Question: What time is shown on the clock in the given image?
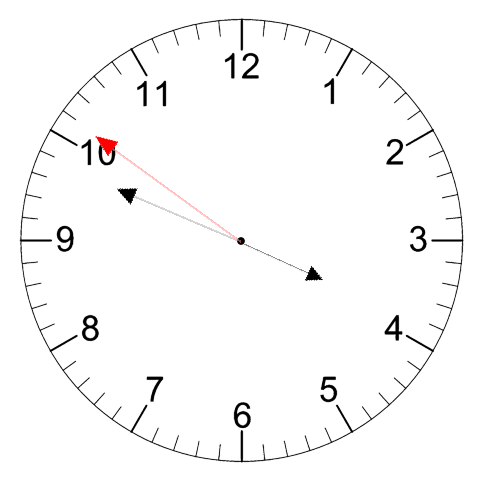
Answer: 03:48:51